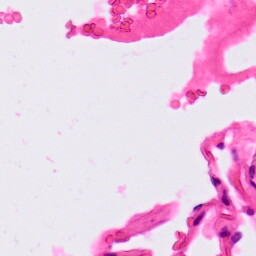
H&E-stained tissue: Lung